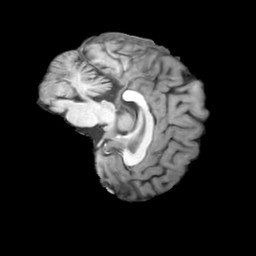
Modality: T1w
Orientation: sagittal